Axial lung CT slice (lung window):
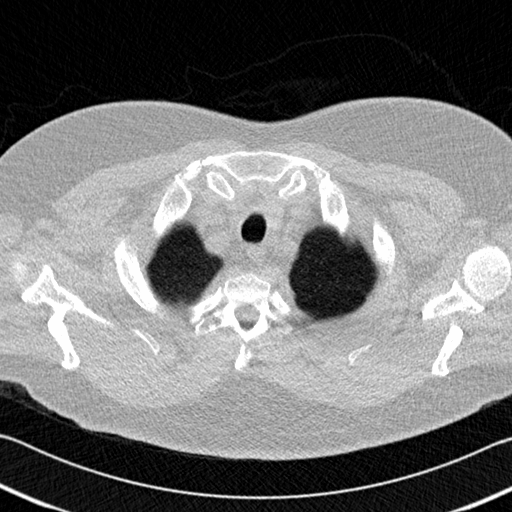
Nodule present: no